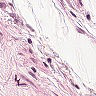
Metastatic tissue present: no